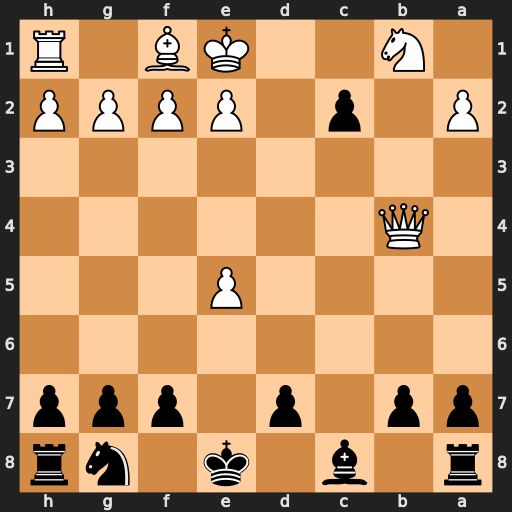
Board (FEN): r1b1k1nr/pp1p1ppp/8/4P3/1Q6/8/P1p1PPPP/1N2KB1R
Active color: b
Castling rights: Kkq
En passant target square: -
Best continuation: c1=Q#